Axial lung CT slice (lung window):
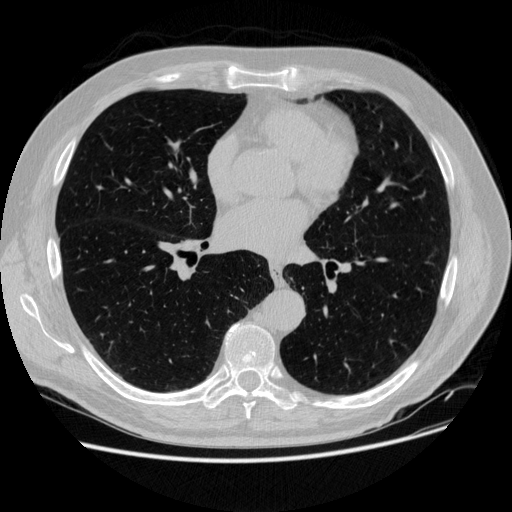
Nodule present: no